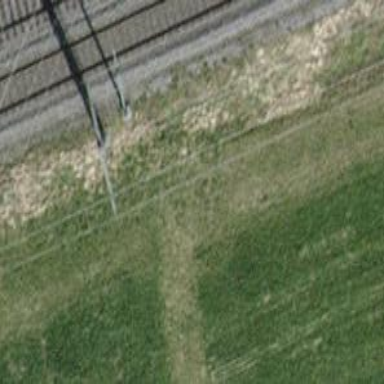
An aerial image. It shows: Grass track with Grade 4 tracktype.